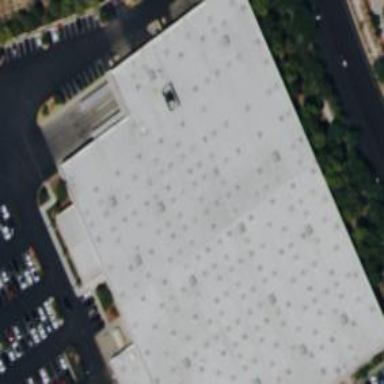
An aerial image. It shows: Commercial building housing wholesale shop.